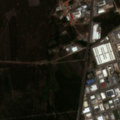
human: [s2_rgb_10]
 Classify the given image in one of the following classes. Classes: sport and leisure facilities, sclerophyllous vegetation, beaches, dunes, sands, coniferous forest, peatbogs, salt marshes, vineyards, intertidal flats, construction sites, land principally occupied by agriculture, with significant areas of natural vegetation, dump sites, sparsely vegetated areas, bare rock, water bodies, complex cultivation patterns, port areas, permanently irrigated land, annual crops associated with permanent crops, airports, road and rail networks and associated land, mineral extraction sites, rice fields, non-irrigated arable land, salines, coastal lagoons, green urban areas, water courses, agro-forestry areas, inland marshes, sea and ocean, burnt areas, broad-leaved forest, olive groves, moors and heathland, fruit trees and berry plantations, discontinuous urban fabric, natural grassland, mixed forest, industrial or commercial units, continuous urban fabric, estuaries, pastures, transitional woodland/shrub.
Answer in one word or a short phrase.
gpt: discontinuous urban fabric, industrial or commercial units, land principally occupied by agriculture, with significant areas of natural vegetation, coniferous forest, transitional woodland/shrub